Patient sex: M
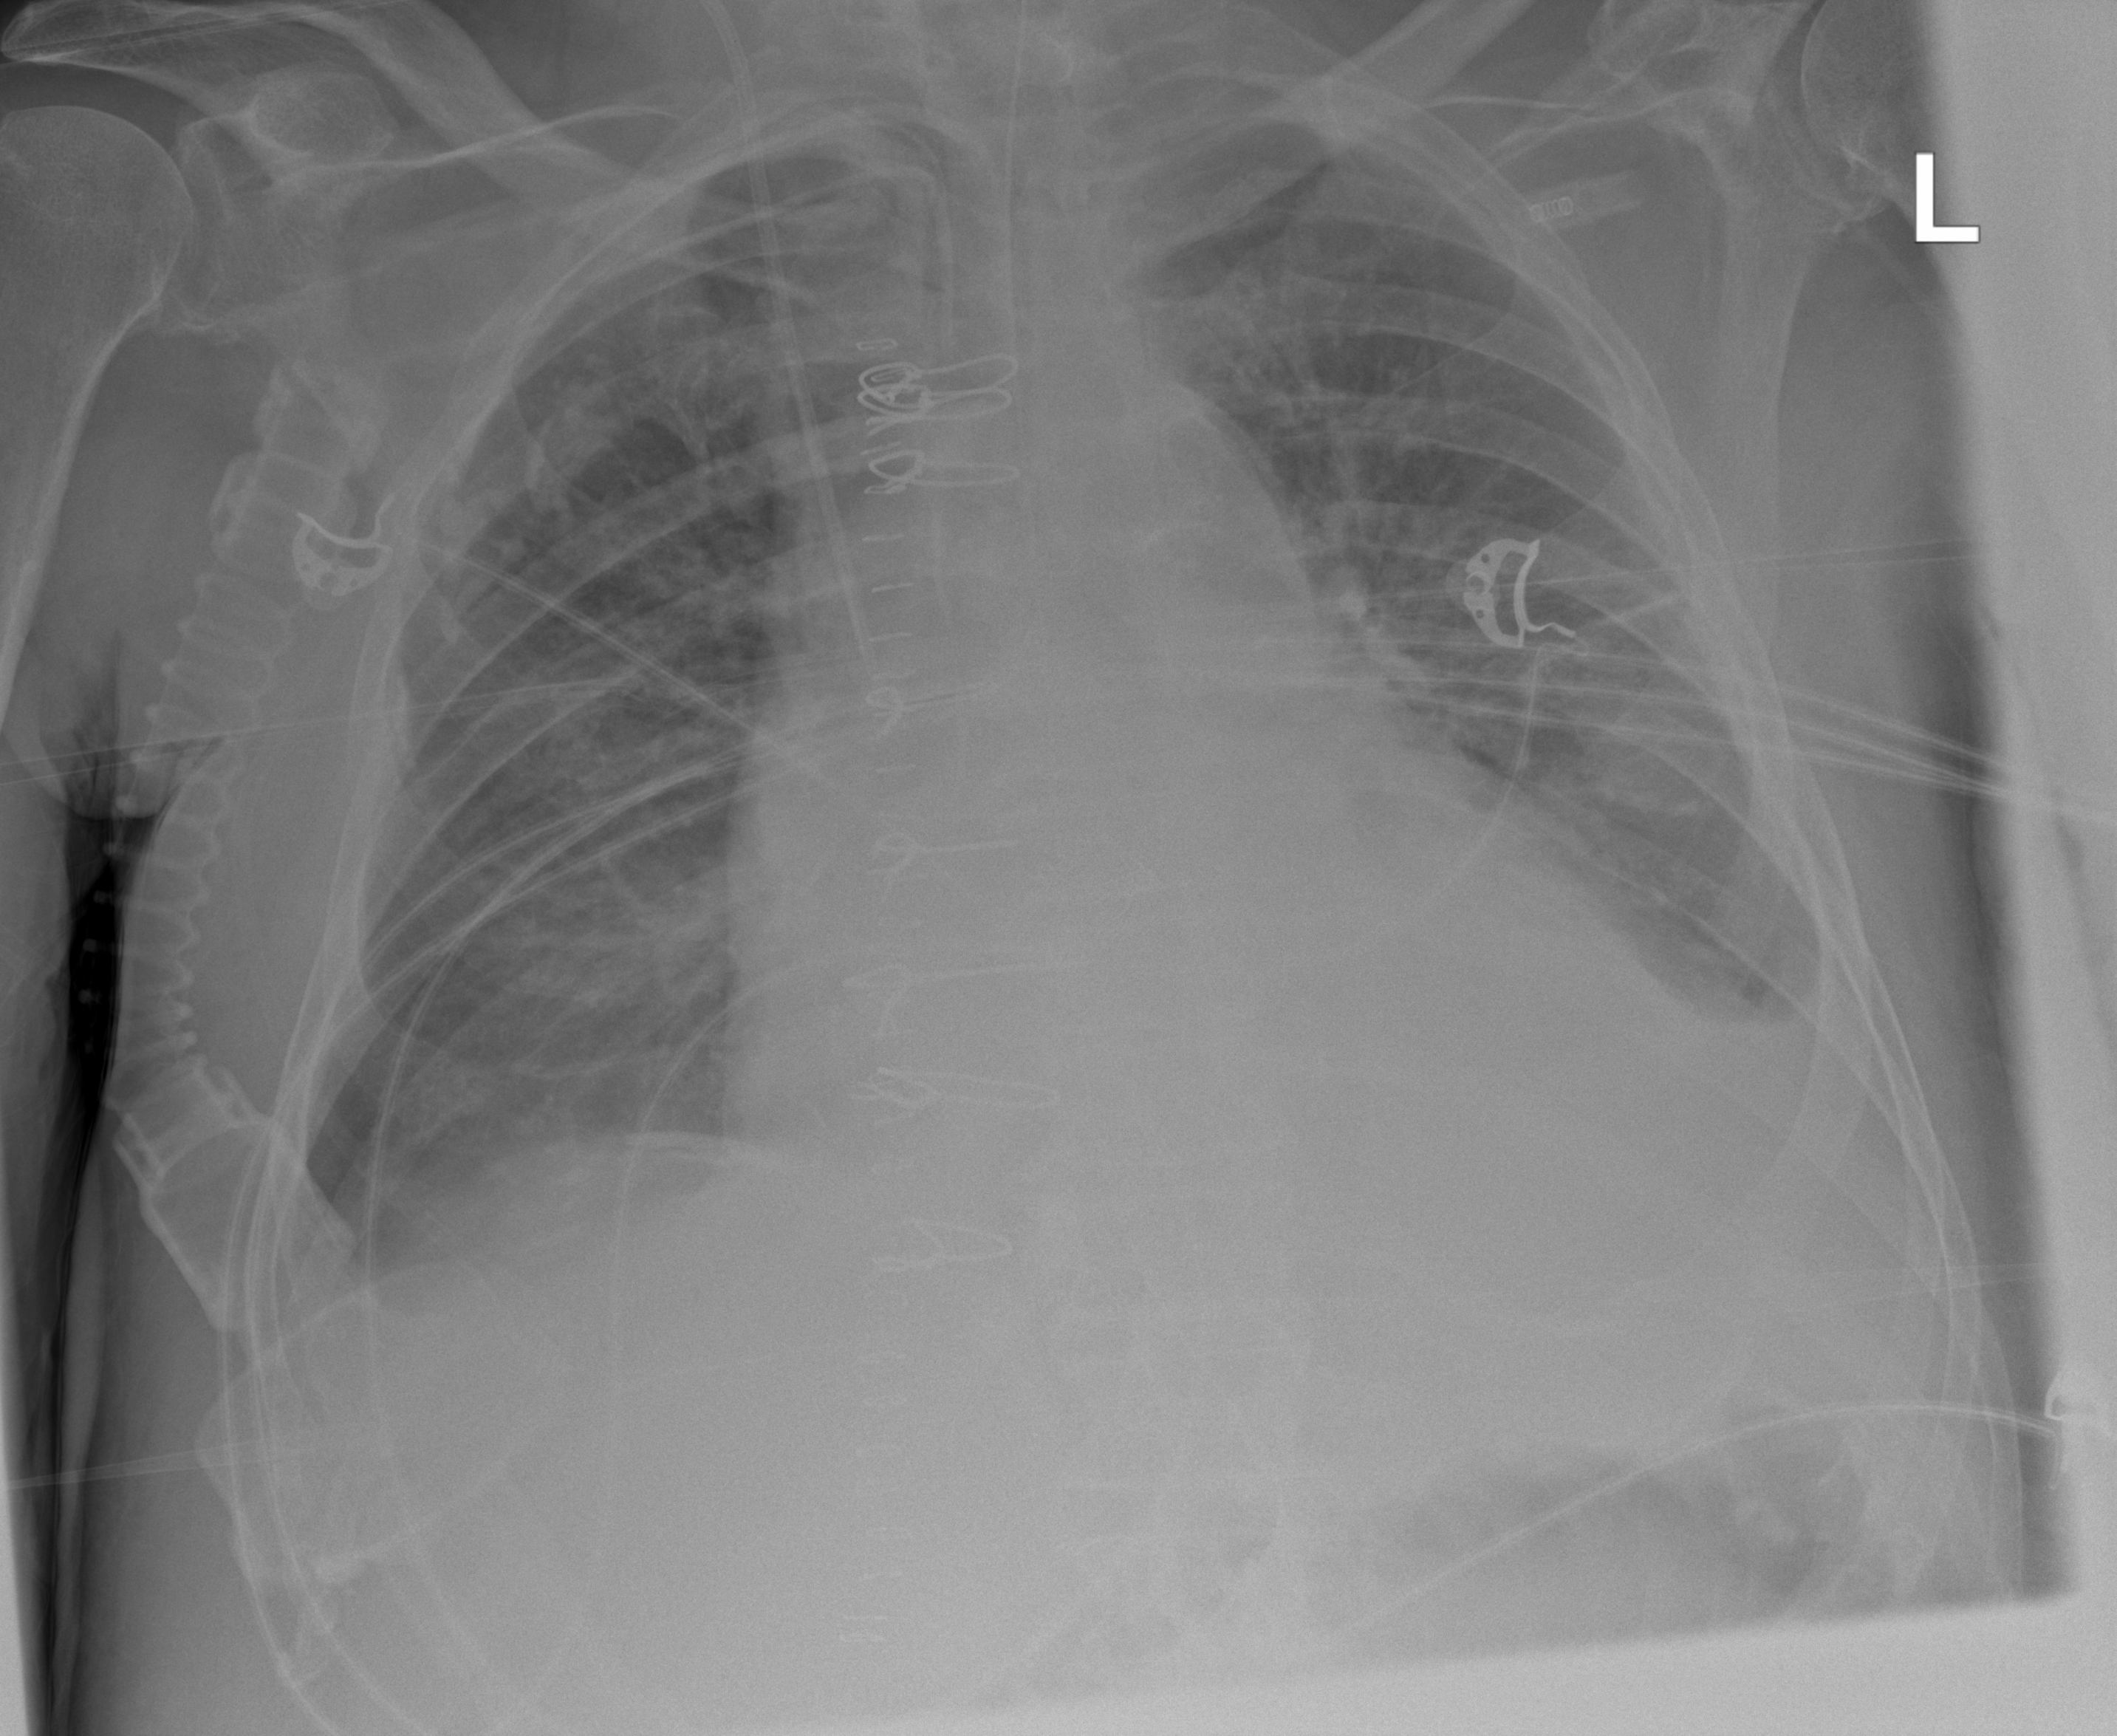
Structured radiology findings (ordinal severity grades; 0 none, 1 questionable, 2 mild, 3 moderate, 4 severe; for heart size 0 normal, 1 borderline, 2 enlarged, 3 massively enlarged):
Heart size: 2
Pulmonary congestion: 2
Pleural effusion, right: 2
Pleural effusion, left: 2
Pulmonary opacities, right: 2
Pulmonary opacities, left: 2
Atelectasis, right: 2
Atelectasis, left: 2